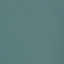
Land use / land cover class: SeaLake